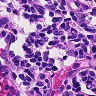
Metastatic tissue present: no